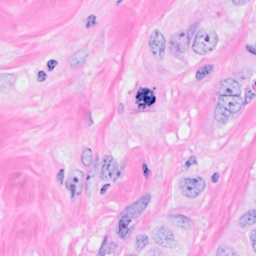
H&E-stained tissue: Breast